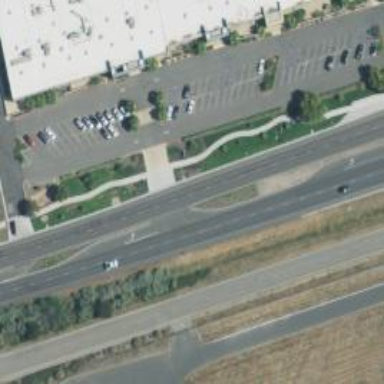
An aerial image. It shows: Unmarked road crossing.